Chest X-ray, AP view. Patient: 69 years old, sex M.
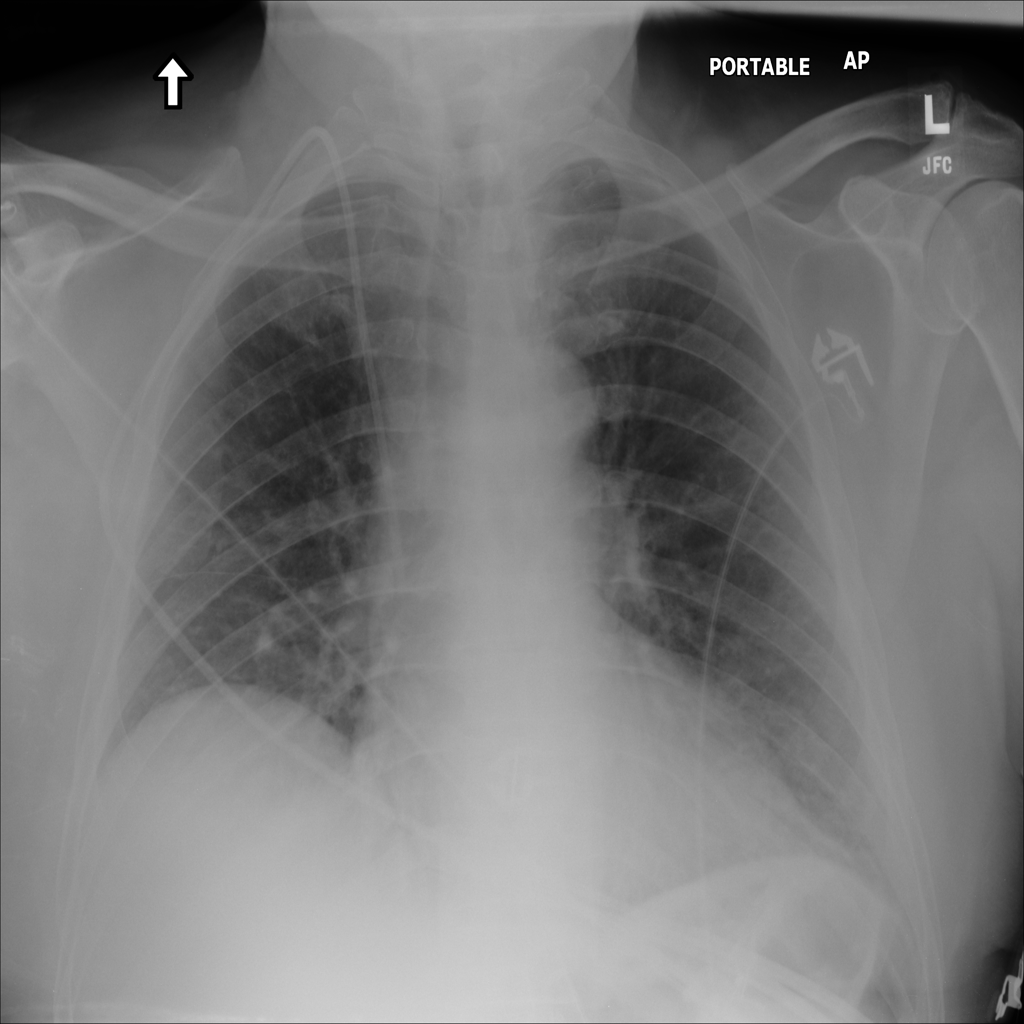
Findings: Edema